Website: lowes
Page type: cart
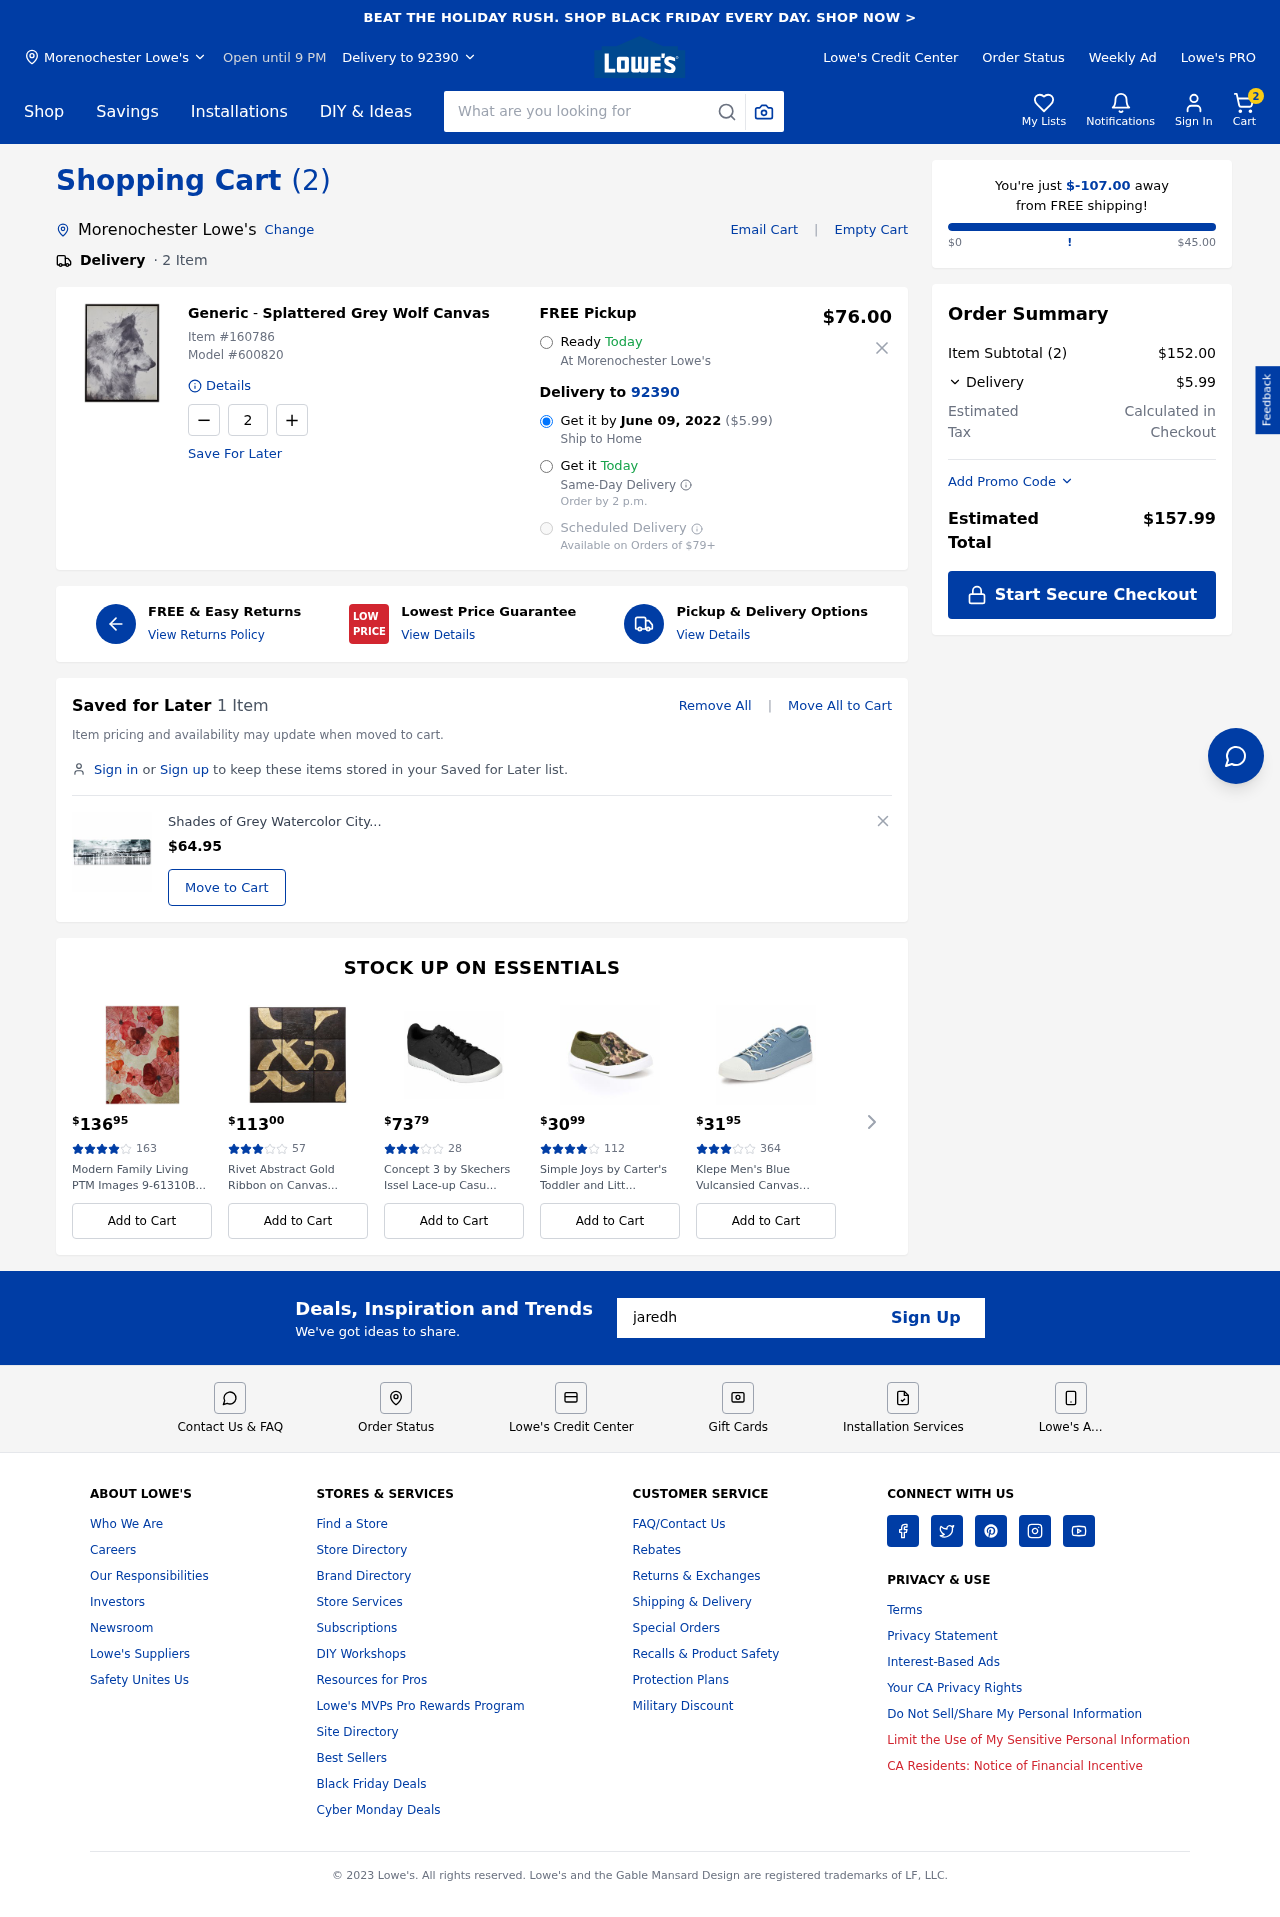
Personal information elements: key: PII_CITY
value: Morenochester Lowe's
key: PII_EMAIL
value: jaredhall@gmail.com
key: PII_POSTCODE
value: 92390
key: PII_CITY2
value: Morenochester Lowe's
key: PII_CITY3
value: Morenochester
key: PII_POSTCODE2
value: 92390
Product elements: key: PRODUCT1_BRAND
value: Generic
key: PRODUCT1_NAME
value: Splattered Grey Wolf Canvas
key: PRODUCT1_PRICE
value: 76
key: PRODUCT1_QUANTITY
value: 2
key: PRODUCT2_NAME
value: Shades of Grey Watercolor Cityscape Canvas Print
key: PRODUCT2_PRICE
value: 64.95
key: PRODUCT1_ITEM_NUMBER
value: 160786
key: PRODUCT1_MODEL_NUMBER
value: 600820
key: PRODUCT3_PRICE
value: $13695
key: PRODUCT3_NUM_RATINGS
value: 163
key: PRODUCT3_NAME
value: Modern Family Living PTM Images 9-61310B...
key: PRODUCT4_PRICE
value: $11300
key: PRODUCT4_NUM_RATINGS
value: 57
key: PRODUCT4_NAME
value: Rivet Abstract Gold Ribbon on Canvas...
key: PRODUCT5_PRICE
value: $7379
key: PRODUCT5_NUM_RATINGS
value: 28
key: PRODUCT5_NAME
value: Concept 3 by Skechers Issel Lace-up Casu...
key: PRODUCT6_PRICE
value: $3099
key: PRODUCT6_NUM_RATINGS
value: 112
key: PRODUCT6_NAME
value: Simple Joys by Carter's Toddler and Litt...
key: PRODUCT7_PRICE
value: $3195
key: PRODUCT7_NUM_RATINGS
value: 364
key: PRODUCT7_NAME
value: Klepe Men's Blue Vulcansied Canvas Sneak...
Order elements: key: ORDER_NUM_ITEMS
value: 2
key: ORDER_DELIVERY_DATE
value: June 09, 2022
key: ORDER_SHIPPING_COST2
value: $5.99
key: ORDER_SHIPPING_AWAY
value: $-107.00
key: ORDER_SUBTOTAL
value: $152.00
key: ORDER_SHIPPING_COST
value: $5.99
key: ORDER_TOTAL
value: $157.99
Search elements: key: HEADER_SEARCH
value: What are you looking for
Other elements: key: SAVED_NUM_ITEMS
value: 1 Item